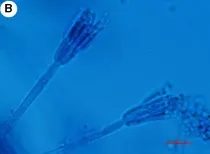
Penicillium digitatum was cultured for fungi in Sabouraud agar medium in a BALF sample at 28 C. (A-C) Positive colonies were cultured and stained with a lactophenol cotton blue staining solution. Under the microscope, the colonies showed a range of branching patterns, from simple to complex. The conidiophores had undergone multiple branchings and produced several rounds of symmetrical or asymmetrical small branches resembling brooms.
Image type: pathology (gram)